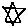
Label: star